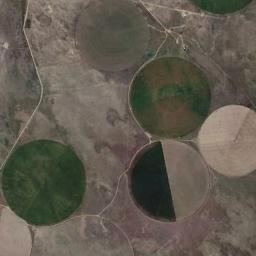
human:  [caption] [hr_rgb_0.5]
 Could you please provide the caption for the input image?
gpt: Five neatly arranged circular, Green, Khaki, And brown mixed farmlands .

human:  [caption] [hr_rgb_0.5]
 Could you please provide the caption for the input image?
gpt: The round farmland is large .

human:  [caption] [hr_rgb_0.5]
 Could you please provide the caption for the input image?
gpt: Several circular farmlands with different colors are on the wasteland and some roads go through the wasteland .

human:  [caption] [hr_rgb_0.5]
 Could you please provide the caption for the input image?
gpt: Some green circle farmland are in the bare land .

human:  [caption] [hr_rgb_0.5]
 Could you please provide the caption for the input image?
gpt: There are five circular farmlands of different colors .